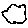
Label: cloud